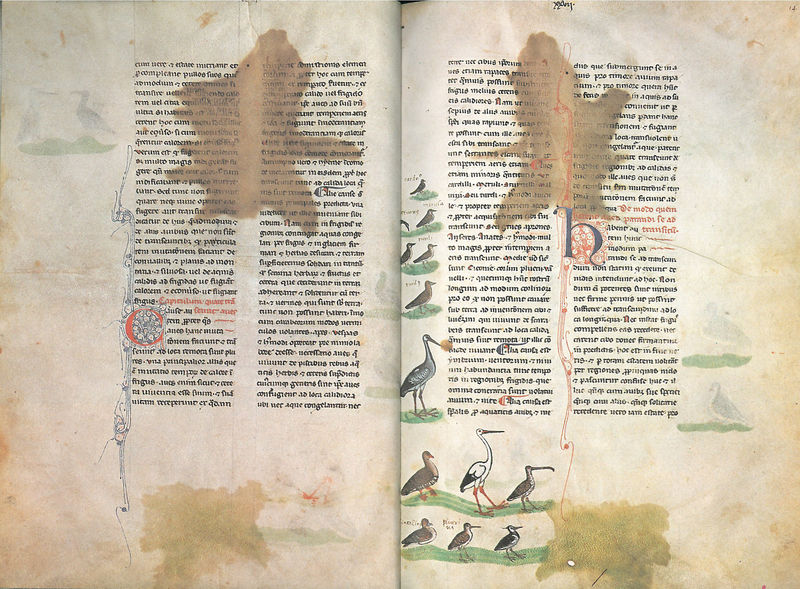
Titel: Falkenbuch Friedrichs des II.; De arte venandi cum avibus
Institution: Rom, Biblioteca Vaticana
Schlagwörter: feder, flügel, vogel, weiß, grün, grau, schwarz, rot, tier, tiere, bibel, federn, natur, vögel, schrift, papier, ente, gans, schnabel, buch, seite, text, initiale, kranich, schnäbel, wasservögel, fleck, buchseite, pergament, seiten, mittelalter, handschrift, schnepfe, latein, storch, buchmalerei, doppelseite, bachstelze, seitebuch, c, vogelkunde